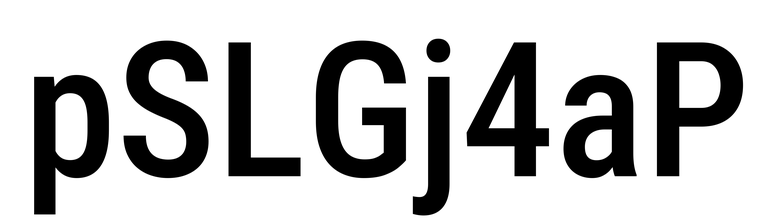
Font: Roboto_Condensed_Medium